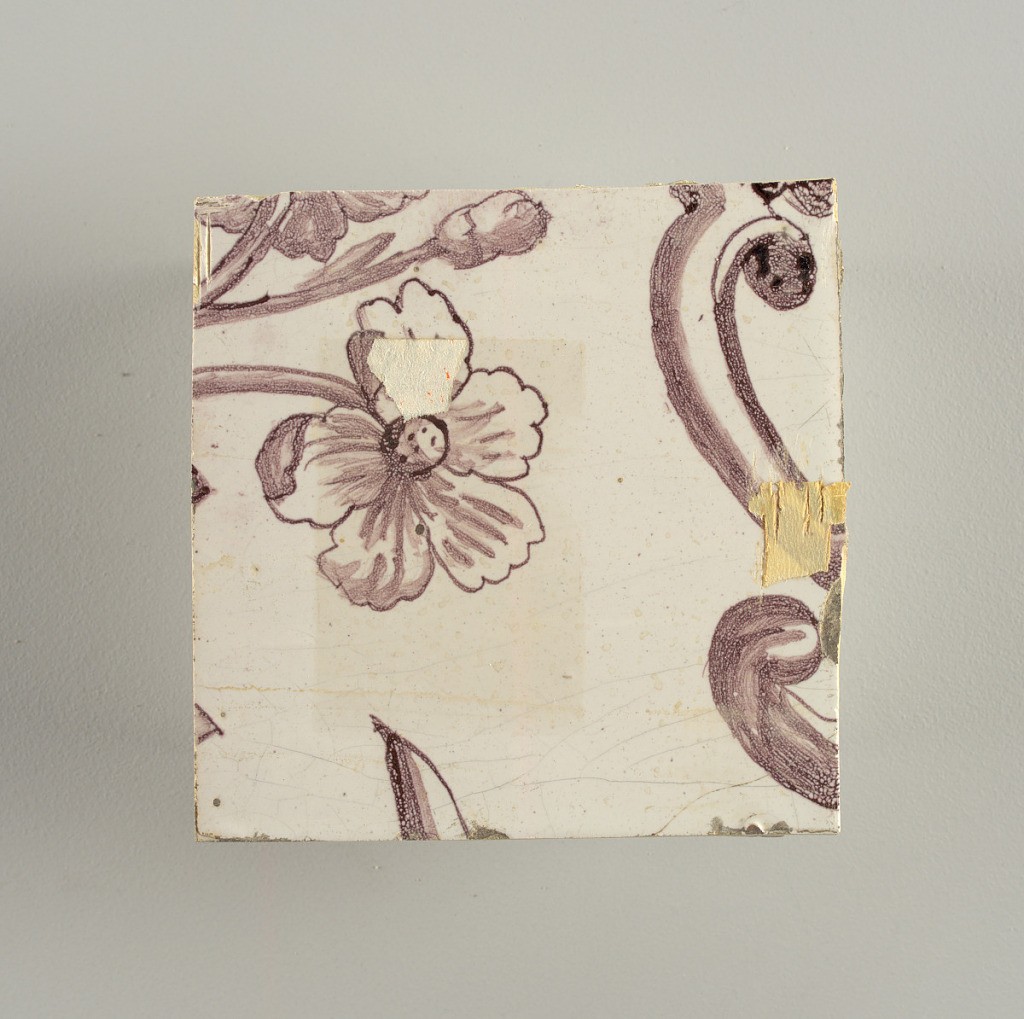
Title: Wall facing
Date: ca. 1725
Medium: Tin-glazed earthenware, underglaze
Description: Horizontal rectangle.  Thirty-seven tiles wide and twenty-one high with opening for door or window nineteen and one-half tiles high and twelve wide.  To left and right of opening, centered canopy above. Left, woman representing Hope, right, a sculputure urn.  Centered above opening, a mascaron.  Arabesque design of foliage.